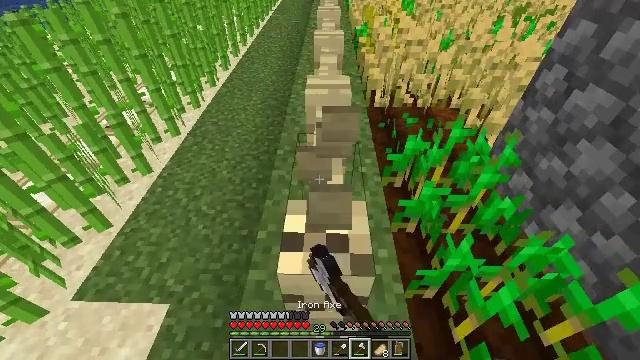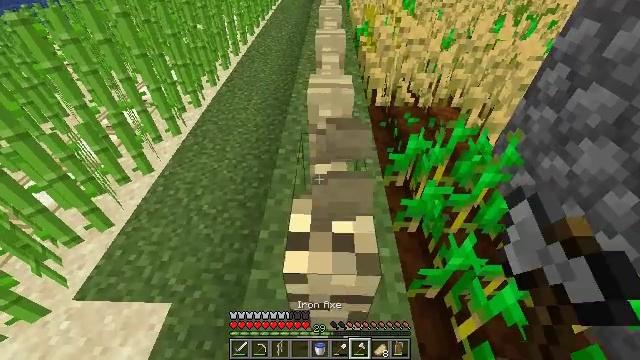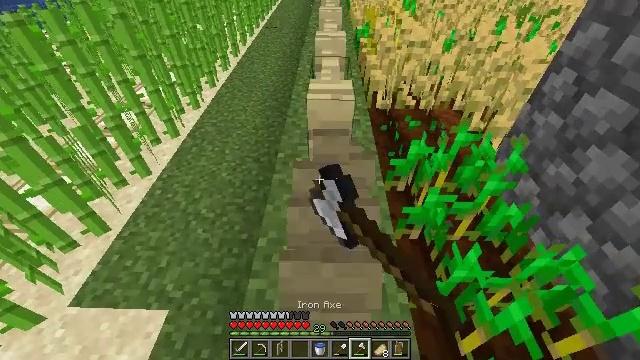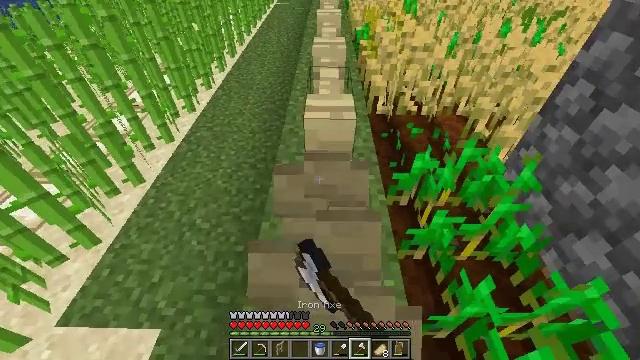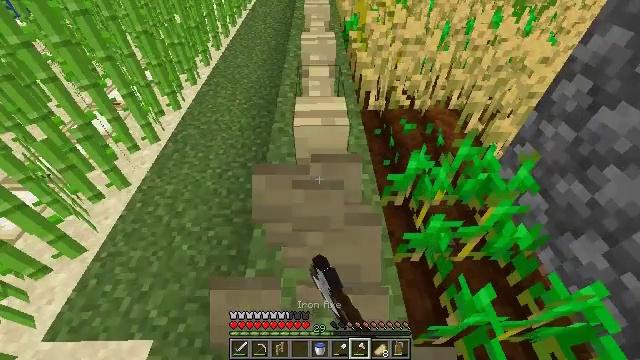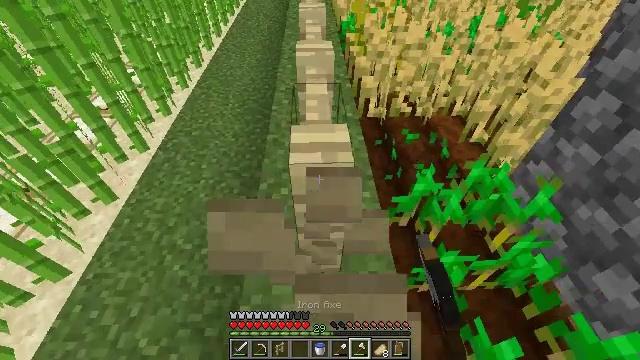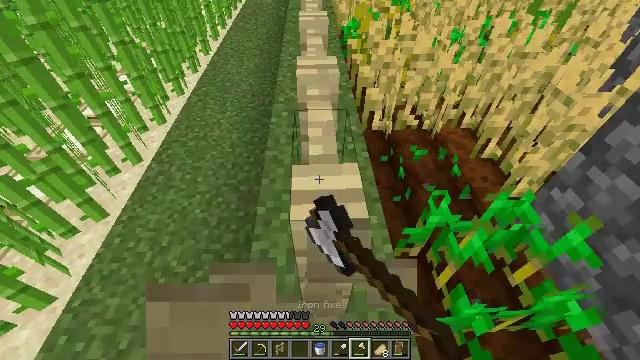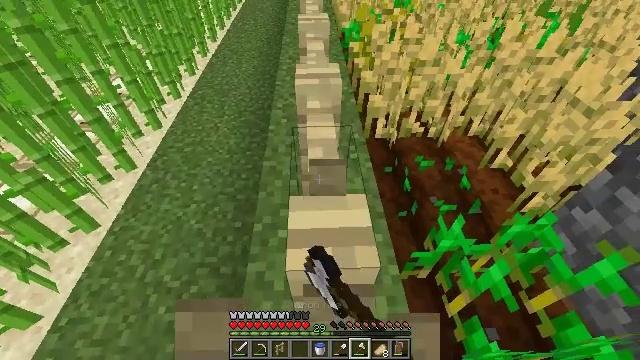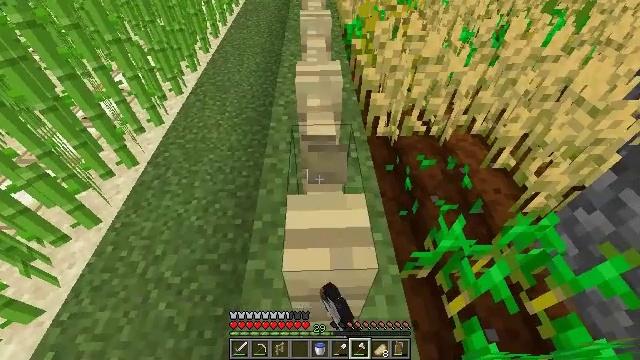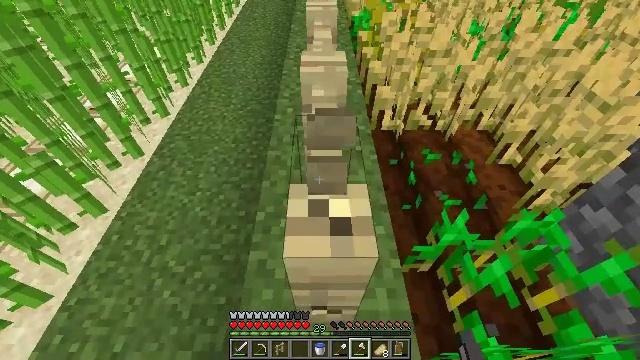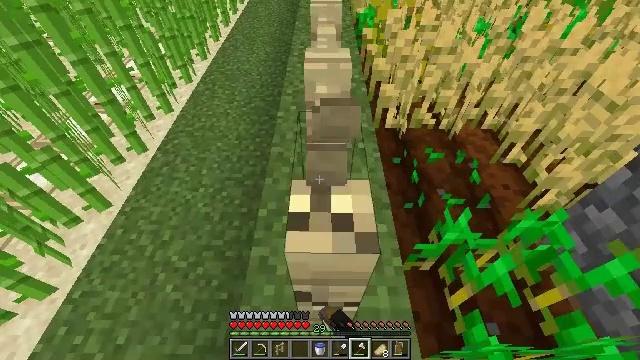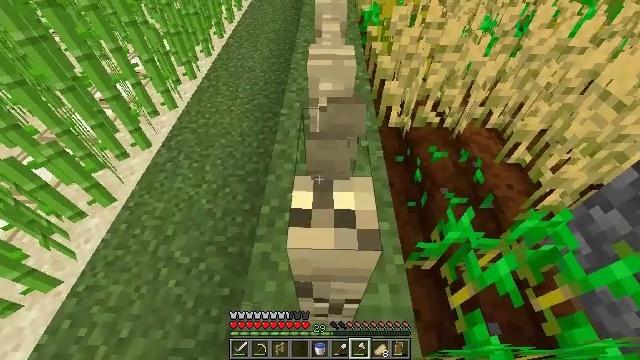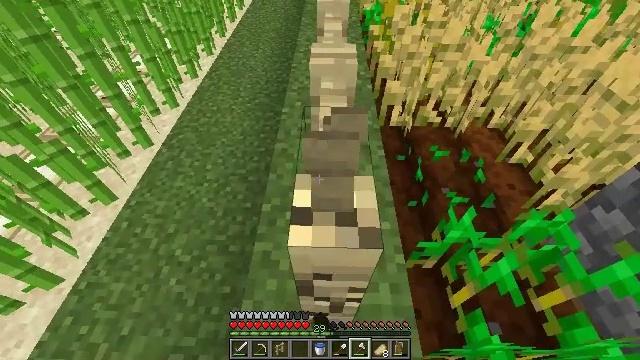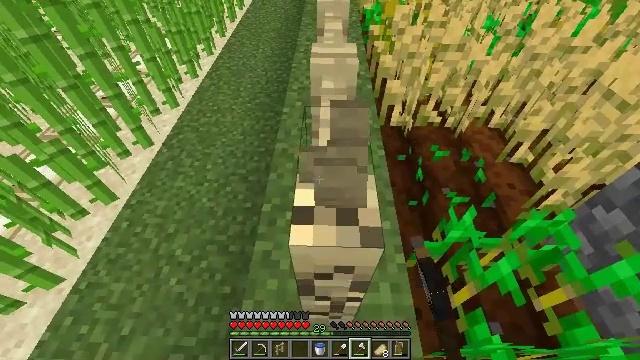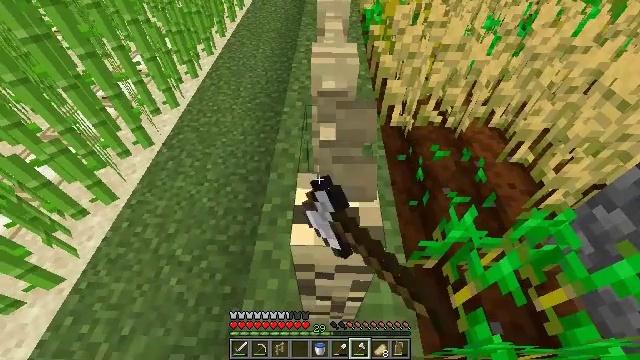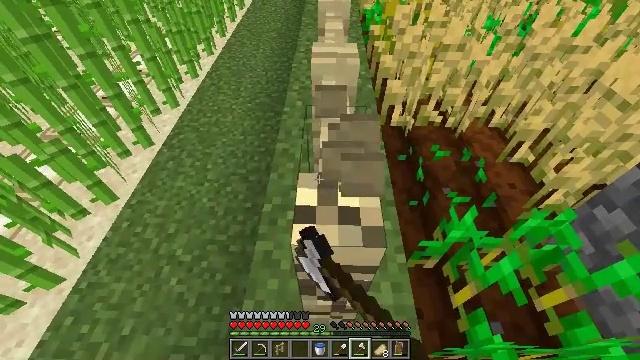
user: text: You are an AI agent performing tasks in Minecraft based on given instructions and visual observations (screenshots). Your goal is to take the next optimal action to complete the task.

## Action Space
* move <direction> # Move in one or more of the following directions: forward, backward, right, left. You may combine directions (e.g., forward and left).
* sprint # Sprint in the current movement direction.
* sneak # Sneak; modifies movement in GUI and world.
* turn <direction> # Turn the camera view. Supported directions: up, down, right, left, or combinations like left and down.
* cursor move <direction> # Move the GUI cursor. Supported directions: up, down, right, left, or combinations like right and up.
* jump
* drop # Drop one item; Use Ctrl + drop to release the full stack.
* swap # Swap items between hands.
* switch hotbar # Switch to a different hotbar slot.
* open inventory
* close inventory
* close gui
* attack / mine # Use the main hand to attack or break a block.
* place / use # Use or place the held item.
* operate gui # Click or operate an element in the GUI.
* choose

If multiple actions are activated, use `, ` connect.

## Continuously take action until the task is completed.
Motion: motion action
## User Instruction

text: Gather the birch fence from a structure.
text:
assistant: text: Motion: move forward, attack / mine
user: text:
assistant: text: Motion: move forward, attack / mine
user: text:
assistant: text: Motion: move forward, attack / mine
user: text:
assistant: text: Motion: move forward, turn right and down, attack / mine
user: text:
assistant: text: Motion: move forward, turn right, attack / mine
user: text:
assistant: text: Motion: move forward, attack / mine
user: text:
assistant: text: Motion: move forward, attack / mine
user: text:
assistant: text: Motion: move forward, attack / mine
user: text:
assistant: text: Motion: move forward, turn left and down, attack / mine
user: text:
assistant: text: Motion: move forward, attack / mine
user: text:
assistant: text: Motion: move forward, attack / mine
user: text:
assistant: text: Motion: move forward, attack / mine
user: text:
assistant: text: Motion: move forward, attack / mine
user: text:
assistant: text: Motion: move forward, attack / mine
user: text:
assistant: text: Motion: move forward, attack / mine
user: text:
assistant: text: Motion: move forward, attack / mine
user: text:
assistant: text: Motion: move forward, attack / mine
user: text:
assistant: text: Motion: move forward, attack / mine
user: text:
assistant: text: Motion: move forward, attack / mine
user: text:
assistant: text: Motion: move forward, attack / mine
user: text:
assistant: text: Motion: move forward, attack / mine
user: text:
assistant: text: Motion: move forward, attack / mine
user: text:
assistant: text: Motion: move forward, attack / mine
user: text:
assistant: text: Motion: move forward, attack / mine
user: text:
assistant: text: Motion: move forward, attack / mine
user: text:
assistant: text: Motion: move forward, attack / mine
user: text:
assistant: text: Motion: move forward, turn right, attack / mine
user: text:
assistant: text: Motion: move forward, turn right, attack / mine
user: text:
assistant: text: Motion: move forward, attack / mine
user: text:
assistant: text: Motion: move forward, attack / mine